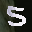
Label: 5